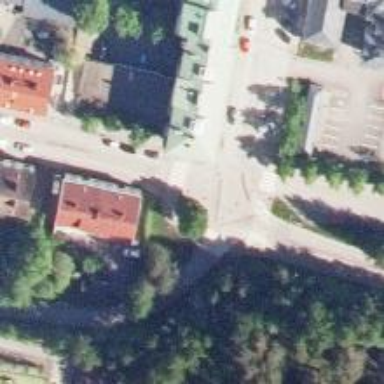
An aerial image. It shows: Uncontrolled crossing on the road.